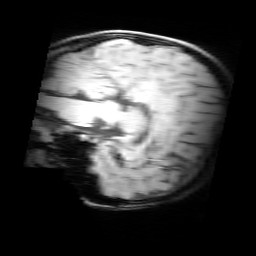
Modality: MP2RAGE
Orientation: sagittal
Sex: female
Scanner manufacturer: siemens
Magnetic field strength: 3 T
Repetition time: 5 s
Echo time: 0.00368 s